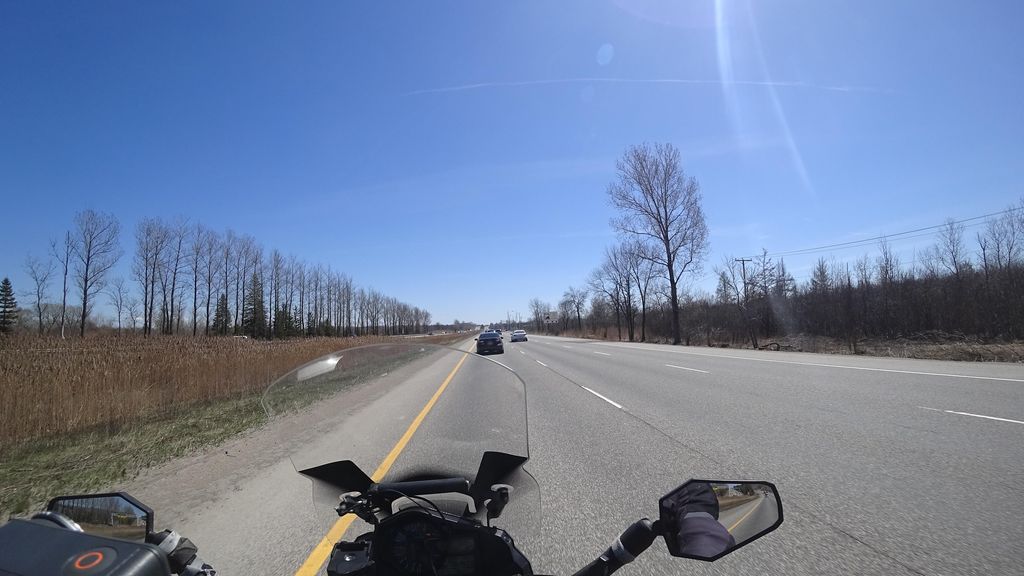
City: quebec_city